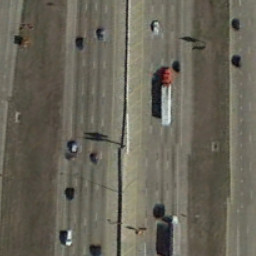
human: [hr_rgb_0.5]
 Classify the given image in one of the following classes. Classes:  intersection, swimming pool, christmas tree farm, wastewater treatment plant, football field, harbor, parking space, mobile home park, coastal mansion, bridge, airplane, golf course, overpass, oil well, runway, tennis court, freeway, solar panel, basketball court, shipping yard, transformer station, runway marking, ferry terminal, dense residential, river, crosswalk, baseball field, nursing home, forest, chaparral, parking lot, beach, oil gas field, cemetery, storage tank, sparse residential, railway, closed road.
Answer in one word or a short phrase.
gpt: freeway